Question: I am trying to draw on top of a canvas, but the points that I draw end up being in the wrong location. I know it is something related to the loop (and most likely variable scope and the sequence of events) because when I draw each of the data points one at a time, they show up in the correct place. As soon as I loop over an array of more than one element, the points do not end up the in the right place (I am drawing them over a google maps map - yes, I have used their javascript api but I am going to do something more custom than their api will enable. But using their api to map points is how I have verified that my points draw in the correct location when done one at a time, yet end up in the wrong spots when I loop over the array).
'''
map.setCenter(new google.maps.LatLng(data[0].location.lat, data[0].location.long));
map.setZoom(15);
var bounds = map.getBounds();
var topLeft = bounds.getNorthEast();
var bottomRight = bounds.getSouthWest();
var left = topLeft.lat();
var top = topLeft.lng();
var right = bottomRight.lat();
var bottom = bottomRight.lng();
var height = Math.abs(top - bottom);
var width = Math.abs(left - right);
canvas = $('#mapCanvas').get(0);
var canvasHeight = canvas.height;
var canvasWidth = canvas.width;
context = canvas.getContext('2d');
var radius = 10;
var fromTop;
var fromLeft;
var ratioTop;
var ratioLeft;
var centerX;
var centerY;
_.each(data, function(point) {
var latLng = new google.maps.LatLng(point.location.lat, point.location.long);
if (bounds.contains(latLng)) { // this point lies in the map, plot it on the canvas!
// calculate distance from top left
fromTop = Math.abs(top - point.location.long);
fromLeft = Math.abs(left - point.location.lat);
ratioTop = fromTop / height;
ratioLeft = fromLeft / width;
centerX = Math.floor(ratioLeft * canvasWidth);
centerY = Math.floor(ratioTop * canvasHeight);
context.beginPath();
context.arc(centerX, centerY, radius, 0, 2 * Math.PI, false);
context.fillStyle = 'green';
context.fill();
context.closePath();
}
});
'''
Note - the data array contains objects like this:
'''
{ _id: 5362a54a038a09d66ac9b36d,
location: { lat: 46.368619, long: -109.027793 } }
'''
Here is an illustration of the problem: The green dots are drawn on the canvas, the yellow and purple ones are drawn using google's api. Notice that the first dot drawn overlaps with the correct location. Also, as mentioned before, if I just draw the 3rd dot individually, or any of them individually, then they show up in the correct place.

I also put together a <URL>
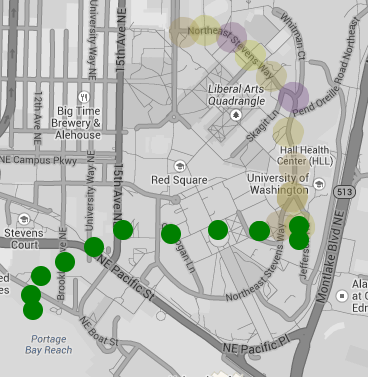
Answer: Before reading this answer sit down and promisse not to bang your head on a wall ! :-)
Your code is perfectly fine, you just considered that latitude was to be matched with 'x' coordinates, and longitude with 'y' coordinates.
But in fact the other way around is right : look again the definitions if in doubt.
If you look at your 'wrong' result, it's just the right result rotated and scaled.
So just by 1) swapping here and there longitude with latitude, and 2) taking the symmetric of the longitude, you have a perfect match with google's result :
<URL>
'''
// during the init :
var bounds = map.getBounds();
var topLeft = bounds.getNorthEast();
var bottomRight = bounds.getSouthWest();
var left = topLeft.lng();
var top = topLeft.lat();
var right = bottomRight.lng();
var bottom = bottomRight.lat();
var height = Math.abs(top - bottom);
var width = Math.abs(left - right);
// and in your each loop :
var fromTop = Math.abs(top - point.location.lat);
var fromLeft = Math.abs(left - point.location.long);
var ratioTop = fromTop / height;
var ratioLeft = fromLeft / width;
var centerX = canvasWidth - Math.floor(ratioLeft * canvasWidth);
var centerY = Math.floor(ratioTop * canvasHeight);
'''
perfectly ok result :